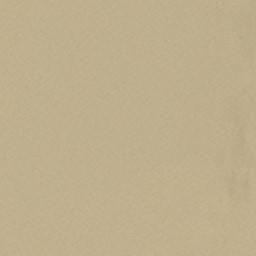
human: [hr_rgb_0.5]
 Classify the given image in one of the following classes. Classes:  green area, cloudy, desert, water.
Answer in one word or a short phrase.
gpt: desert